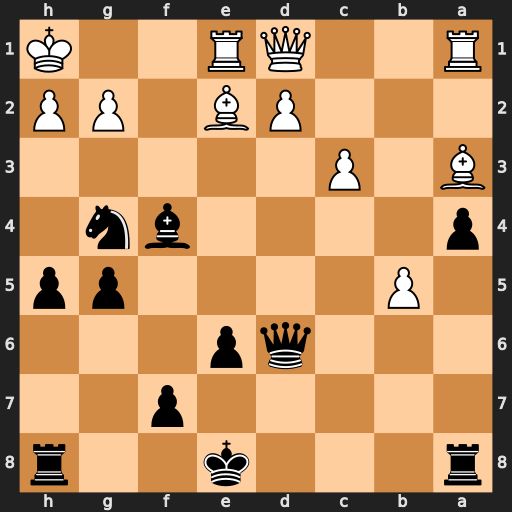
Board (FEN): r3k2r/5p2/3qp3/1P4pp/p4bn1/B1P5/3PB1PP/R2QR2K
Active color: b
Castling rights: kq
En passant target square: -
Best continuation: Nf2+ Kg1 Qb6